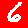
Digit: 6